Acute ischemic stroke brain MRI, CoRegistered space, volume 192x192x19, slice 11 of 19.
ADC (apparent diffusion coefficient): 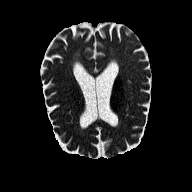
Tmax (time-to-maximum): 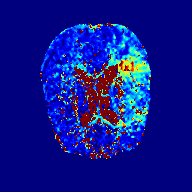
MTT (mean transit time): 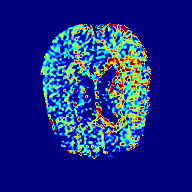
rCBF (relative cerebral blood flow): 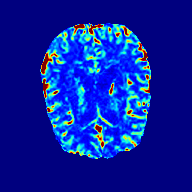
rCBV (relative cerebral blood volume): 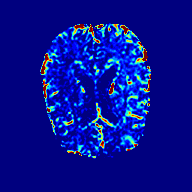
TTP (time-to-peak): 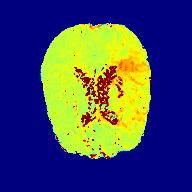
Final infarct lesion volume (90-day follow-up ground truth): 589 voxels